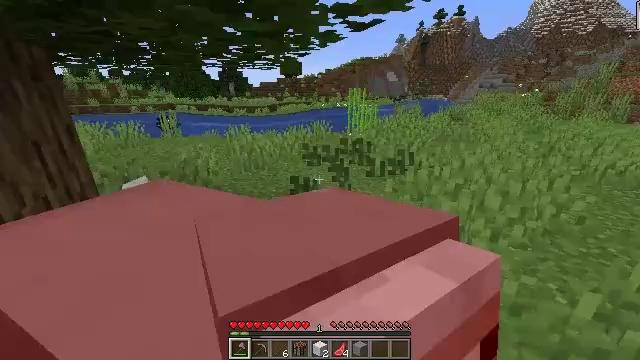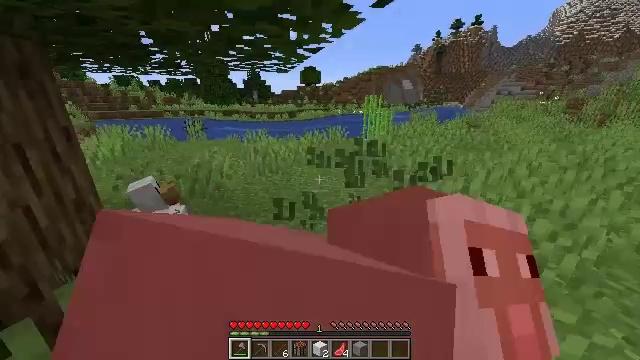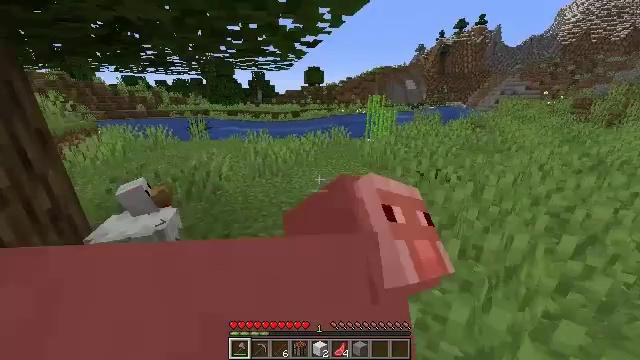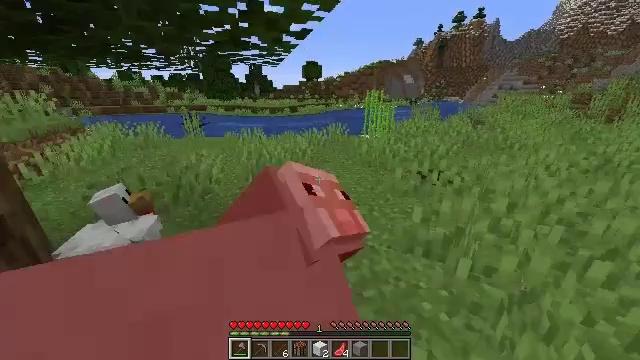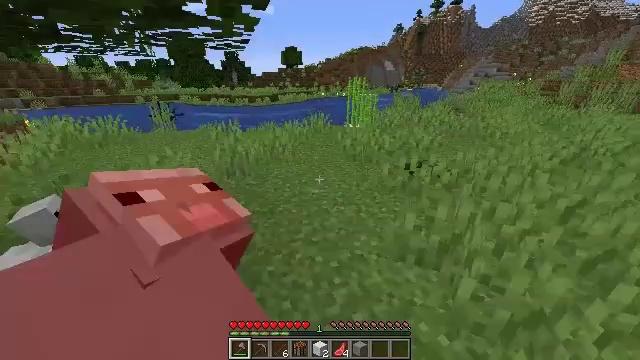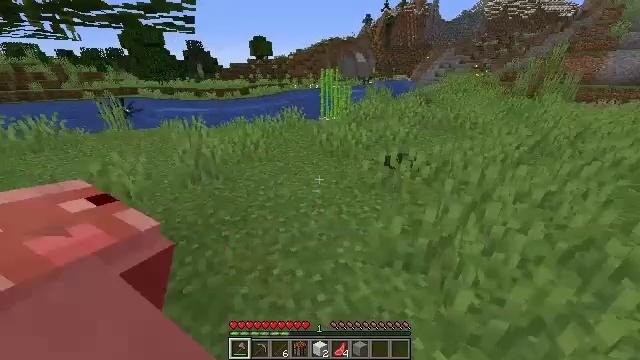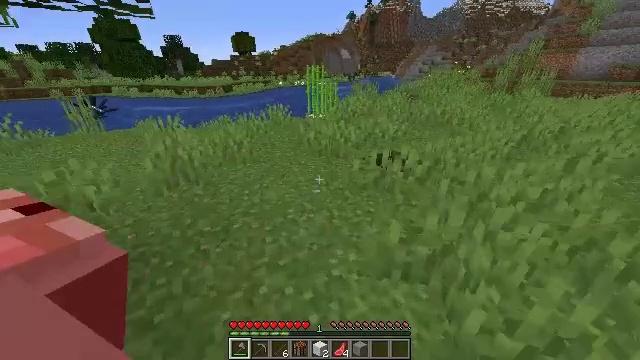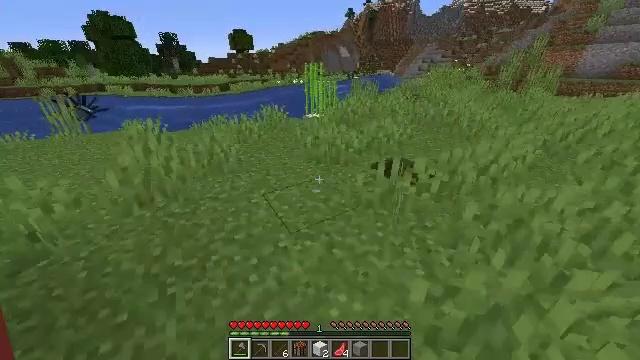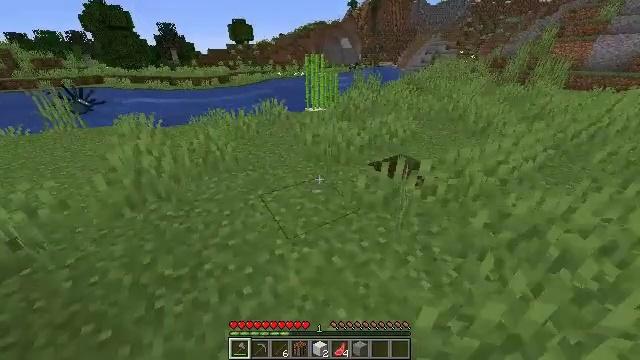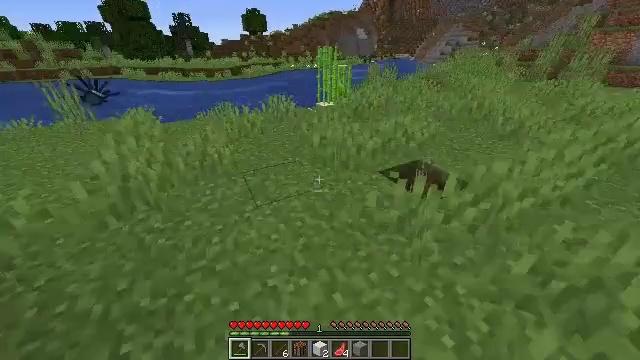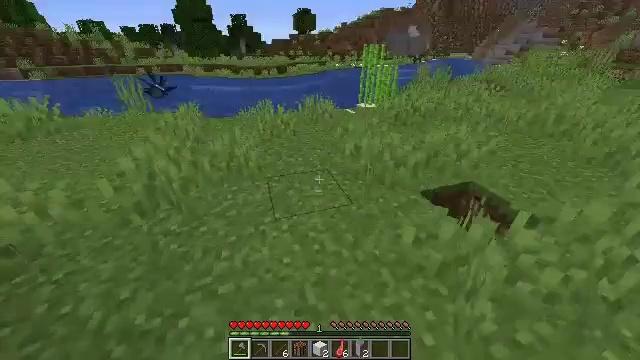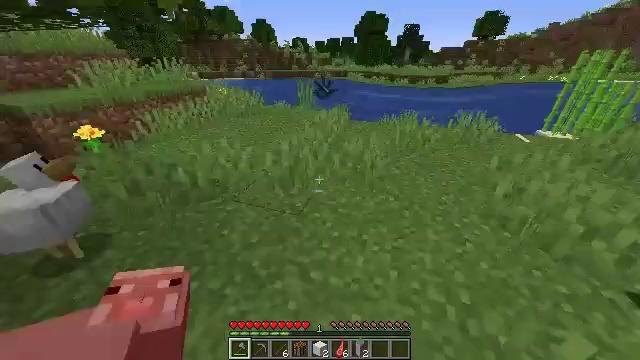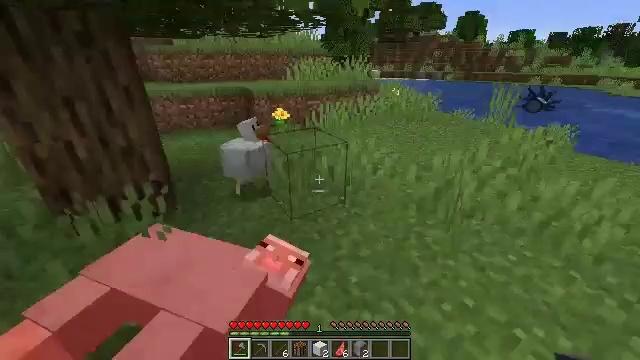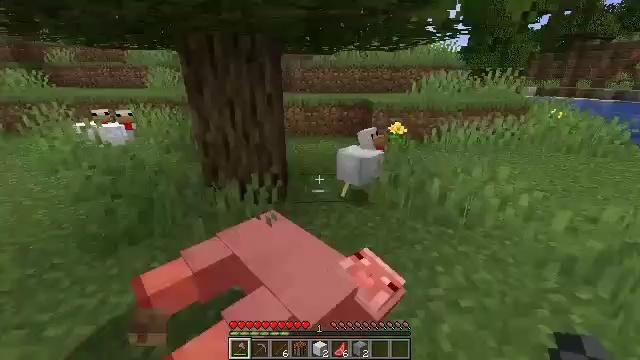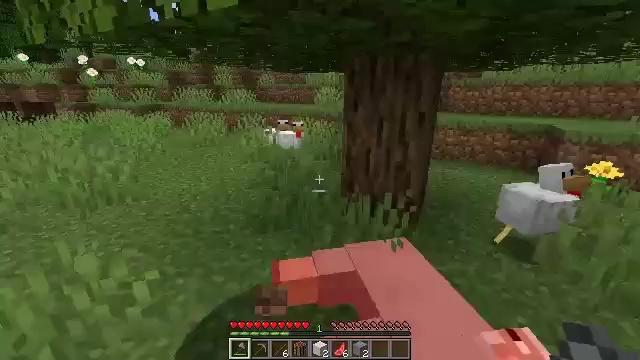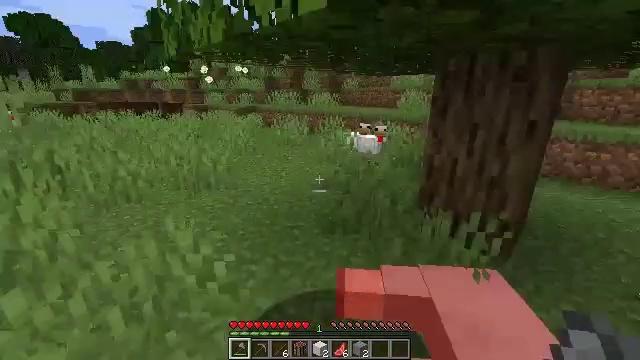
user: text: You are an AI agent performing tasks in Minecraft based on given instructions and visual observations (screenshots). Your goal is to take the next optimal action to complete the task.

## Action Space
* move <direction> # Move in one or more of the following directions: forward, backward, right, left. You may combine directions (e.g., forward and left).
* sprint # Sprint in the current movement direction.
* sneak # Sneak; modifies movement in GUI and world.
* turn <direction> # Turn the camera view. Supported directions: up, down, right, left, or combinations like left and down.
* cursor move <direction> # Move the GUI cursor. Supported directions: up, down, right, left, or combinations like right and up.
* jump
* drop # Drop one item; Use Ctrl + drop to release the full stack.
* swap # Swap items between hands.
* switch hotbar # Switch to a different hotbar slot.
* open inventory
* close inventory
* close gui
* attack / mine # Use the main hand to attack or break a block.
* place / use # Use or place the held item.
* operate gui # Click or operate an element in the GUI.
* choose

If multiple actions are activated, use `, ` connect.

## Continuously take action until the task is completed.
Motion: motion action
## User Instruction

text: Remove a block of white wool from the inventory.
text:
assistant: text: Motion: move forward, sprint, turn left
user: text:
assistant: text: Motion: move forward, sprint
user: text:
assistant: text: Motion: move forward, sprint, turn down
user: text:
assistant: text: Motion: move forward, sprint, turn right and down
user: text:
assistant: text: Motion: move forward, turn right and down
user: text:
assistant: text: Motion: move forward, turn right
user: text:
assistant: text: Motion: move forward
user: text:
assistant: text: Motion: move forward, turn down
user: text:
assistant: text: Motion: move forward, turn left and down
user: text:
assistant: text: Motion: turn left
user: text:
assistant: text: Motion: turn left and up
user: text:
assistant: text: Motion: sprint, turn left and up
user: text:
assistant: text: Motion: sprint, turn left and up
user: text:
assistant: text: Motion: move forward, sprint, turn left and up
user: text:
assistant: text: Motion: move forward, sprint, turn left
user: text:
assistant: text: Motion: move forward, sprint, turn left and up
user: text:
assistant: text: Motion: move forward, sprint, turn left
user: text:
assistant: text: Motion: move forward, sprint
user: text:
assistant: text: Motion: move forward, sprint
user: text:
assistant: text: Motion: move forward, sprint
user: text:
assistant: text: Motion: move forward, sprint
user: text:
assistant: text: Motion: move forward, sprint, turn down
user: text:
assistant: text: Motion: move forward, sprint
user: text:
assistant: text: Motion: move forward, sprint
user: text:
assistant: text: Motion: move forward, sprint
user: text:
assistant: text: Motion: move forward, sprint
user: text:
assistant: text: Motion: move forward, sprint
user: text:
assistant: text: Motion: move forward, sprint, turn left
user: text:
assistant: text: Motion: move forward, sprint, turn left
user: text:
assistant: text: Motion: move forward, sprint, turn left and up